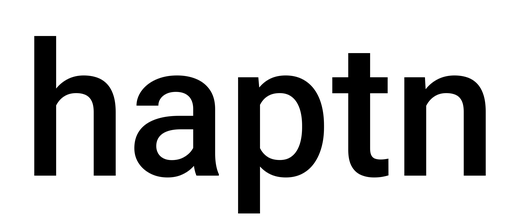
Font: Roboto_Medium